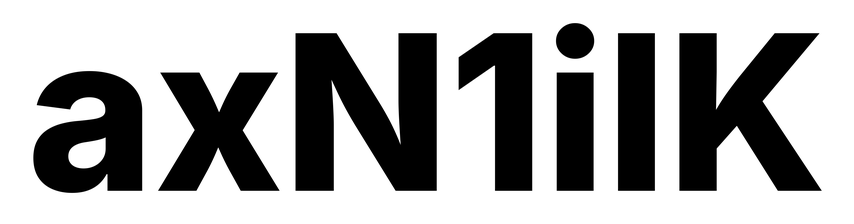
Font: Inter_ExtraBold